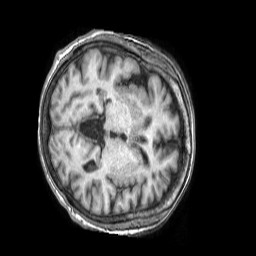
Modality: T1w
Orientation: axial
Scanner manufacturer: philips
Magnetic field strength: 1.5 T
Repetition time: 0.0072 s
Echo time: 0.003259 s